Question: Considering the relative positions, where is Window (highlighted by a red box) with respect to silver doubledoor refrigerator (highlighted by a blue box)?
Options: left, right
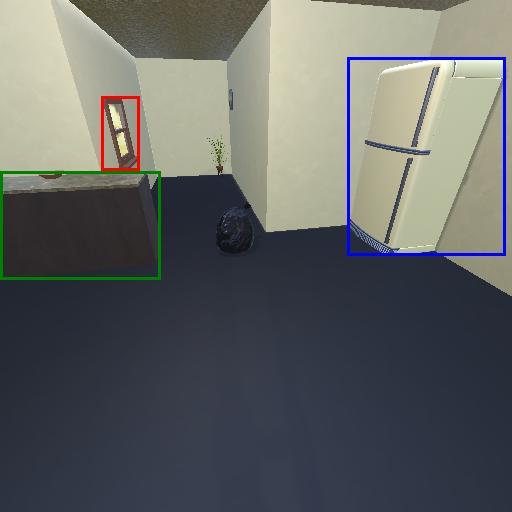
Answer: left